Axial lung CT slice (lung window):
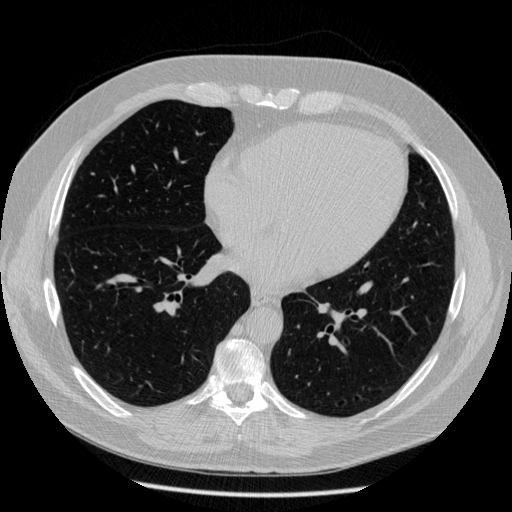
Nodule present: no